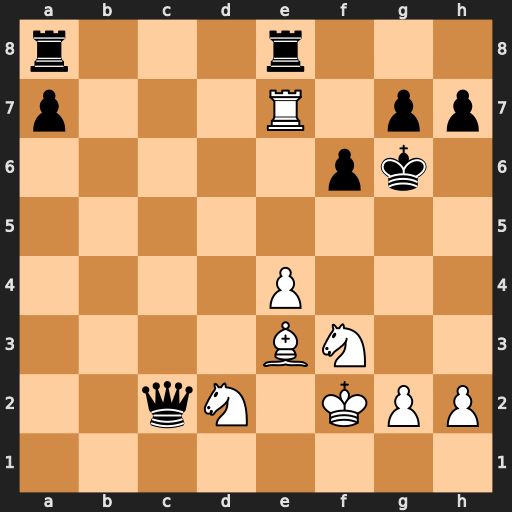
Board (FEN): r3r3/p3R1pp/5pk1/8/4P3/4BN2/2qN1KPP/8
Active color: w
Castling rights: -
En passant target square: -
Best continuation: Nh4+ Kh5 Rxg7 Re7 Rxe7